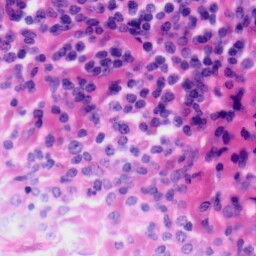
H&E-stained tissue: Tonsil